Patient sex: M
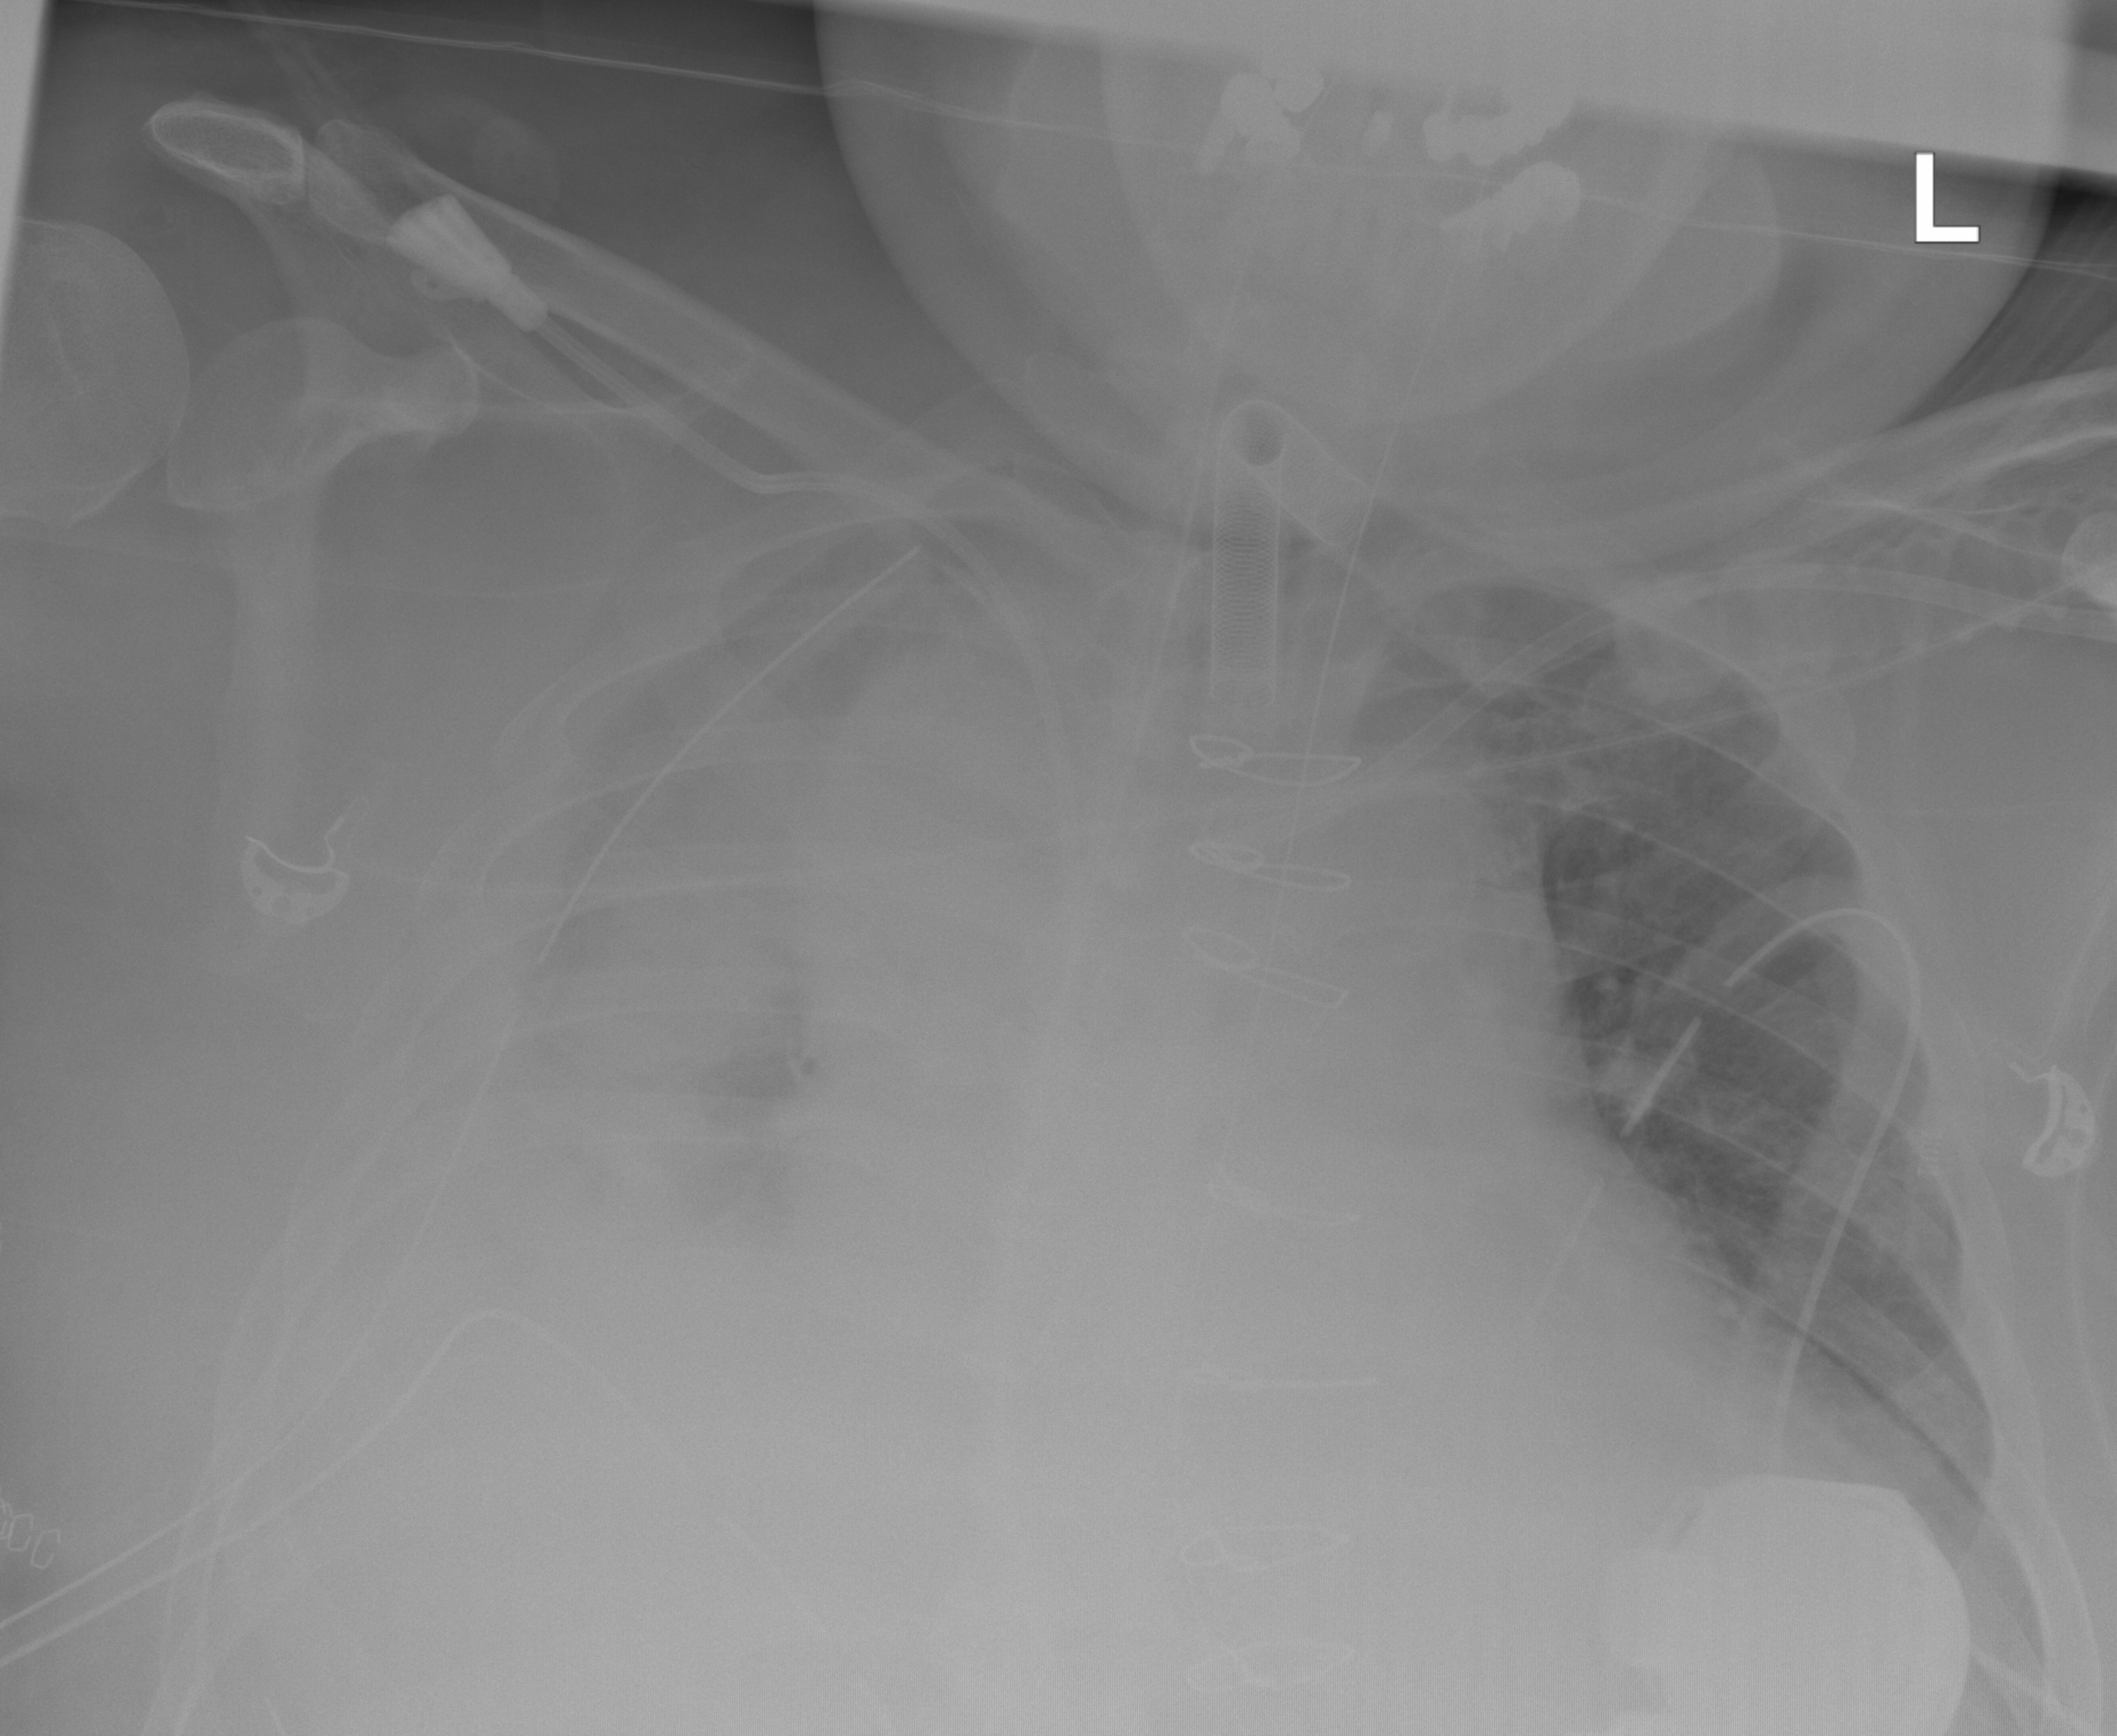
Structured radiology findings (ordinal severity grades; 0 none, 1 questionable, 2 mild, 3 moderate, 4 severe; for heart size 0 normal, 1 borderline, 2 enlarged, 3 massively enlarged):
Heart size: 3
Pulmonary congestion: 0
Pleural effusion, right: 3
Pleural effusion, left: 0
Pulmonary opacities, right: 0
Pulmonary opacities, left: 0
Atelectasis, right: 3
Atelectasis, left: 0